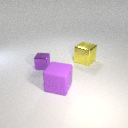
large purple rubber cube in front of large yellow metal cube